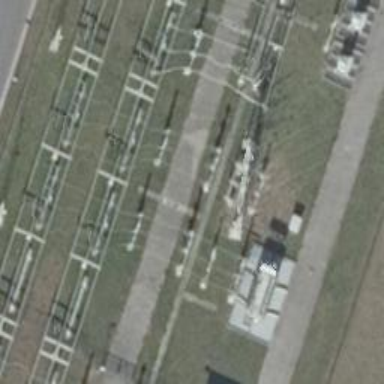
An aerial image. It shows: Three cables of power line.